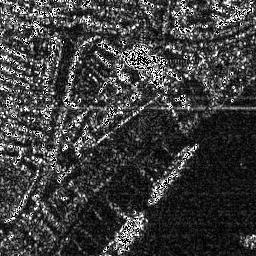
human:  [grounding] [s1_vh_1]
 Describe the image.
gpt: In the satellite image, there is  <ref>2 medium ship </ref> <box>[[57, 65, 69, 77, 0], [44, 83, 56, 98, 0]]</box> located at bottom,  <ref>1 medium ship </ref> <box>[[68, 54, 78, 64, 0]]</box> located at right.